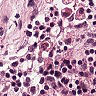
Metastatic tissue present: no